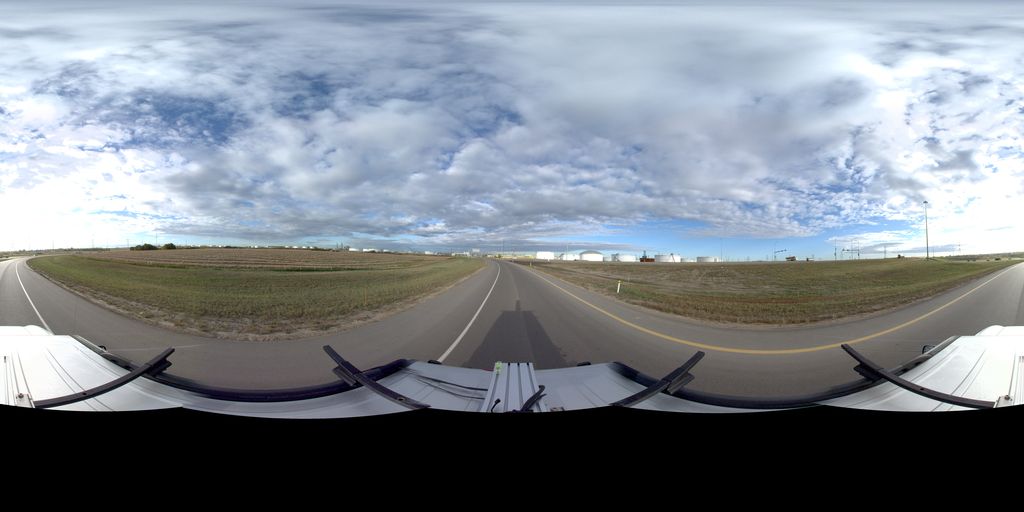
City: edmonton